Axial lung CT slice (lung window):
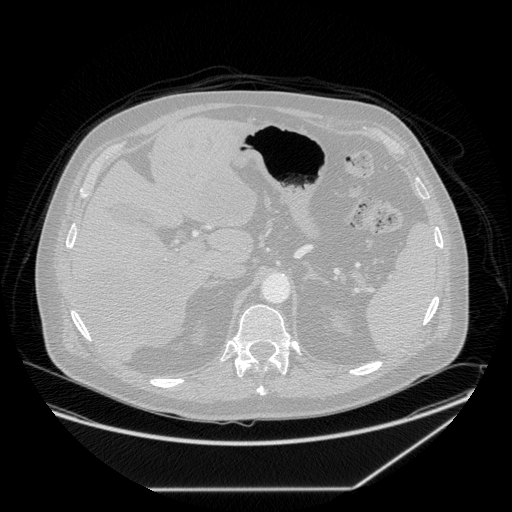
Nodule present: no